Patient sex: M
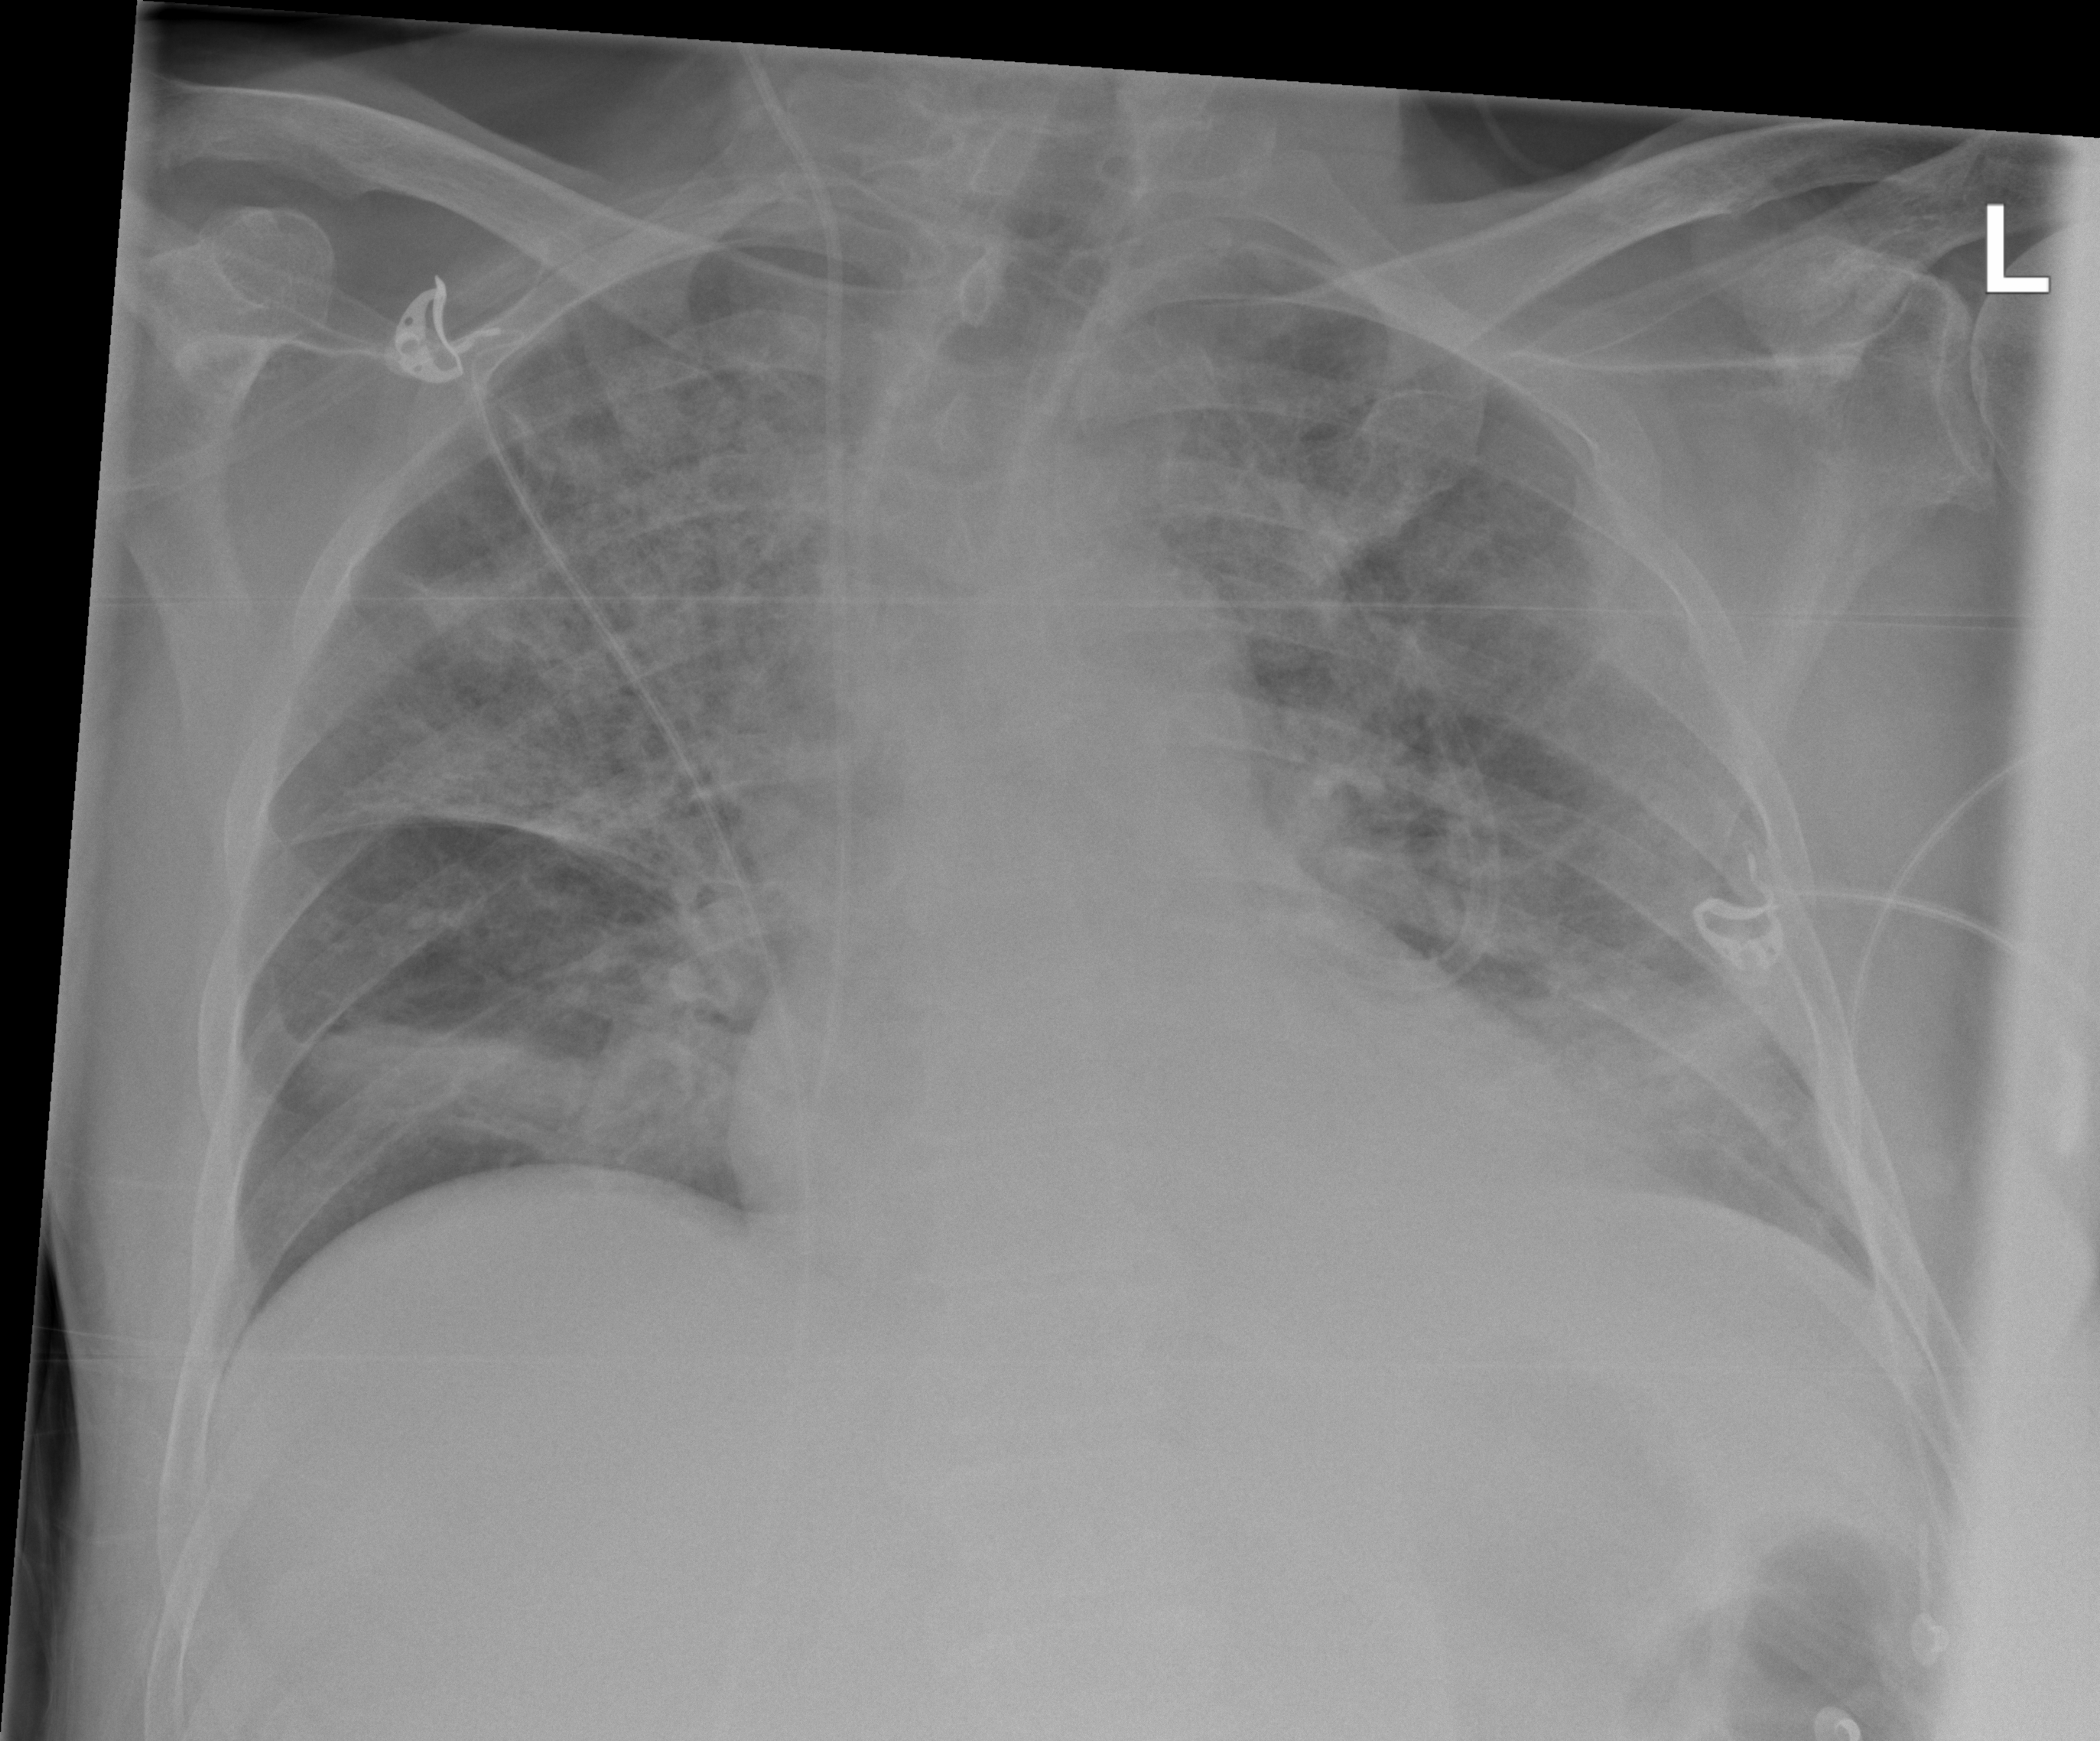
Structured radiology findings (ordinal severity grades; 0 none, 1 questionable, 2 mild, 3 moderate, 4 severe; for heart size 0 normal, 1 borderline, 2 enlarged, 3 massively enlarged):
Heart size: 0
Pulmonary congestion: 2
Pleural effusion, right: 0
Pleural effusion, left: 0
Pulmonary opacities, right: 4
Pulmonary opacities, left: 4
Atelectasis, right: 3
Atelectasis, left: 3